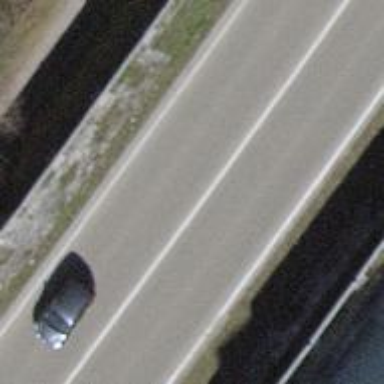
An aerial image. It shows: Asphalt road classified as trunk highway.